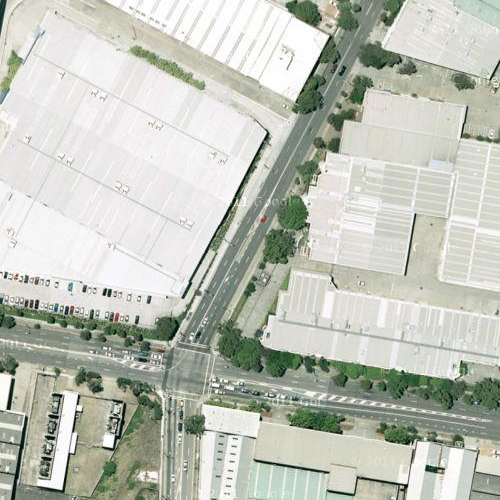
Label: sydney